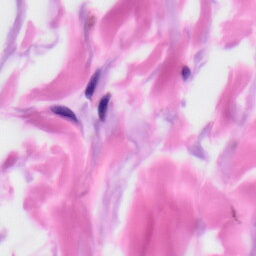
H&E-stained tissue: Skin